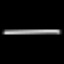
Label: line